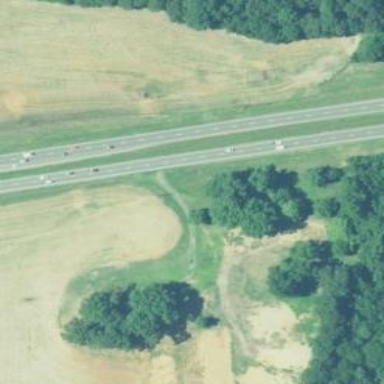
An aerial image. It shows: Trunk highway.